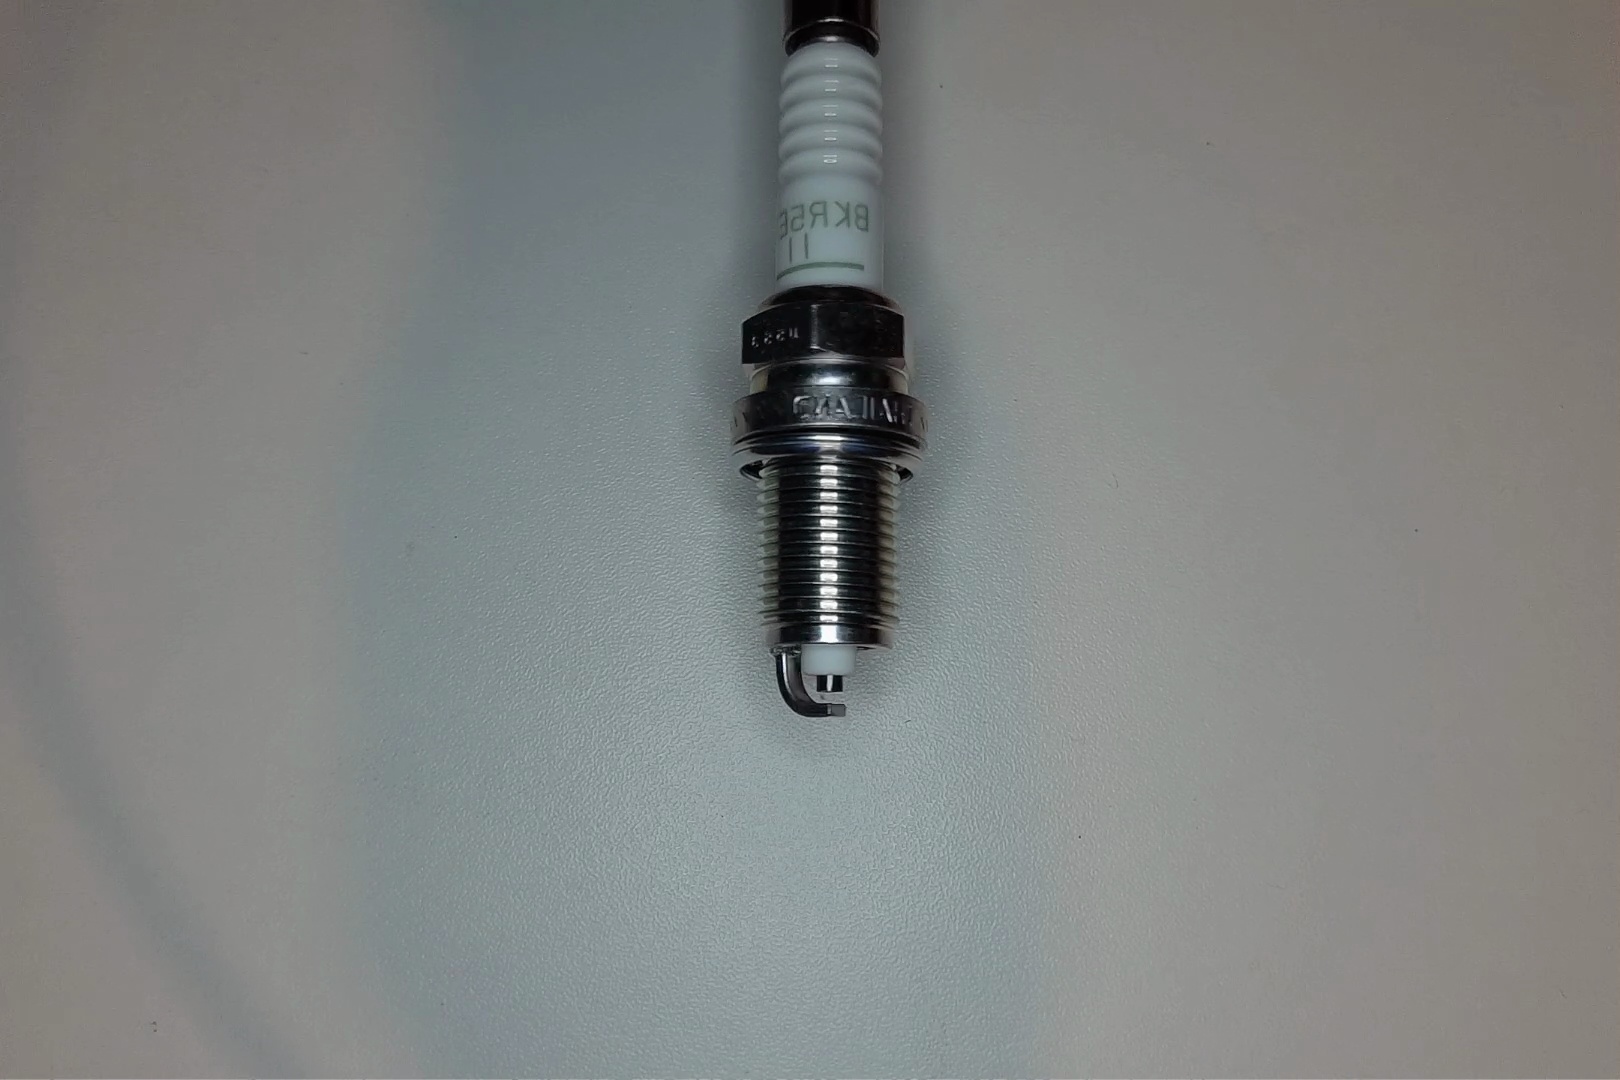
Label: no anomaly